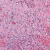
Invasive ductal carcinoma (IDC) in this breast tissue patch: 0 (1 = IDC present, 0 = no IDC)